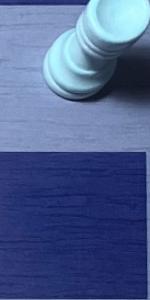
Label: Empty